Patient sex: M
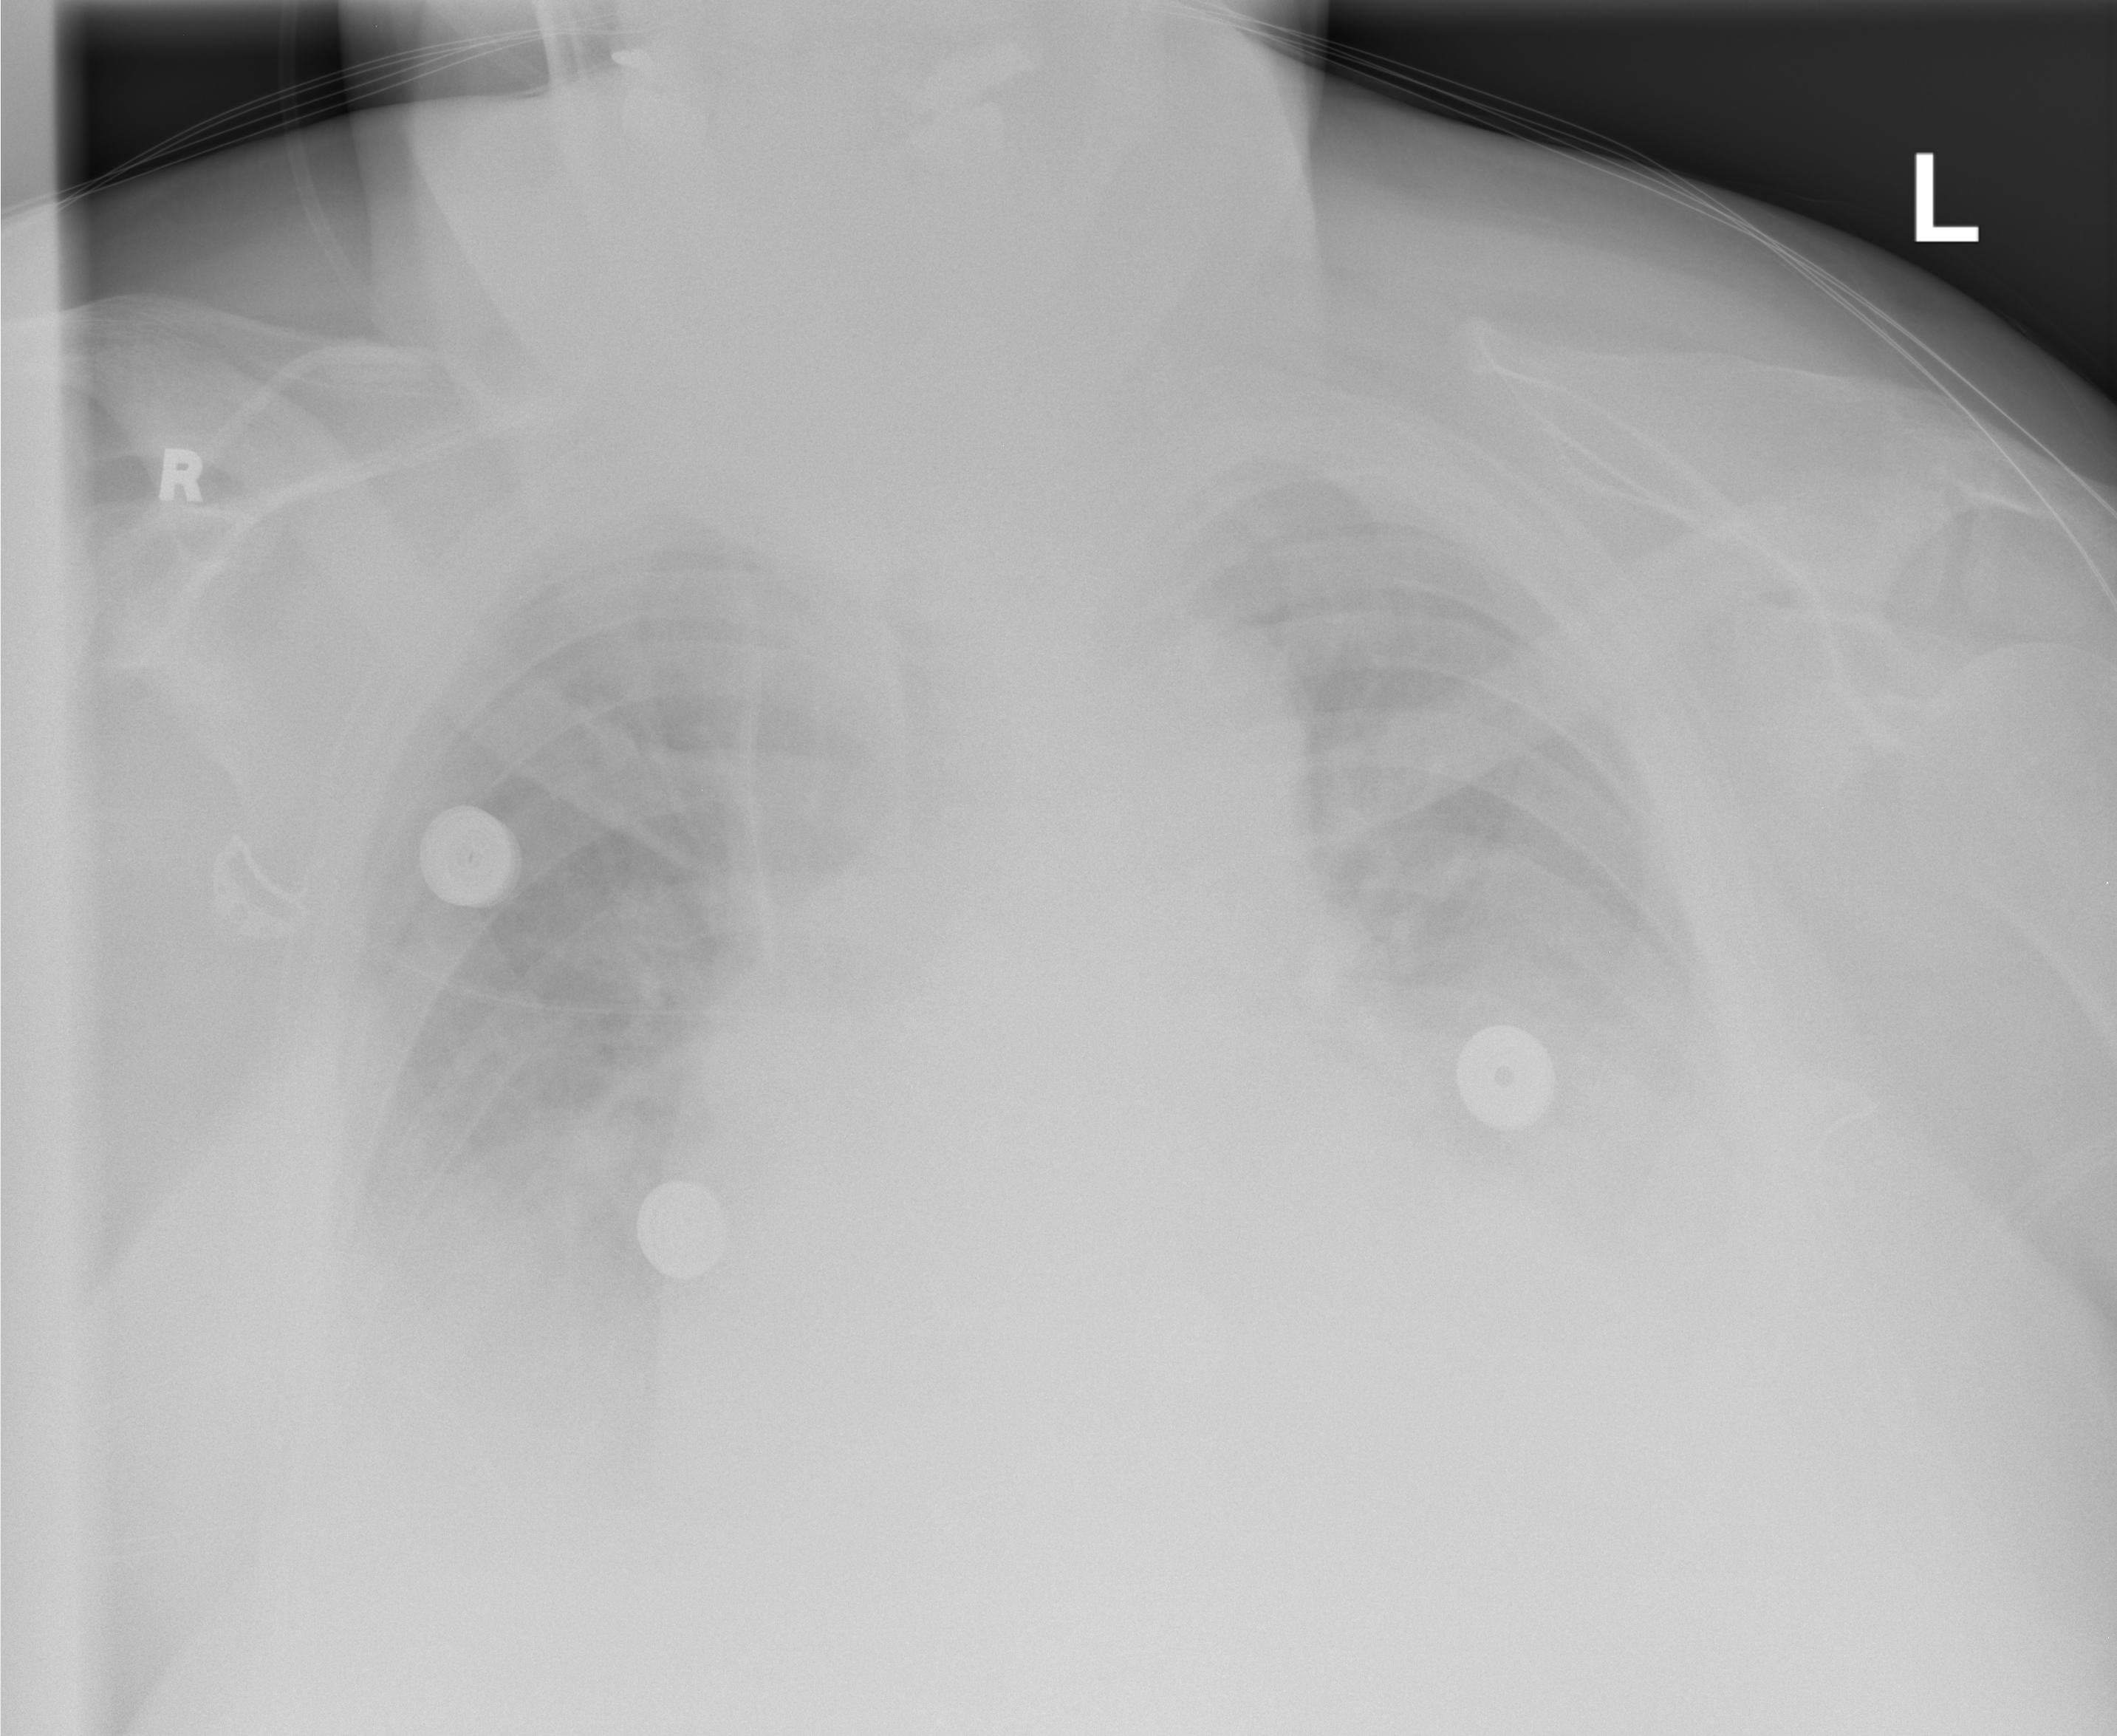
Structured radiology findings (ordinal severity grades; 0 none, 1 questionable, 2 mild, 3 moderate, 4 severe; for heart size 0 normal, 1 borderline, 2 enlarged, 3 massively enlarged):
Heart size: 2
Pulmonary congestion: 0
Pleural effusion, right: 2
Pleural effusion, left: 2
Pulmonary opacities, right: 0
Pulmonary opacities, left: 0
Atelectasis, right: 2
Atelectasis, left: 2